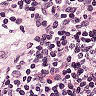
Metastatic tissue present: no